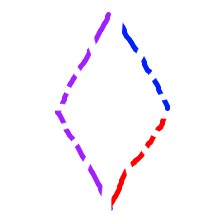
Shape: rhombus